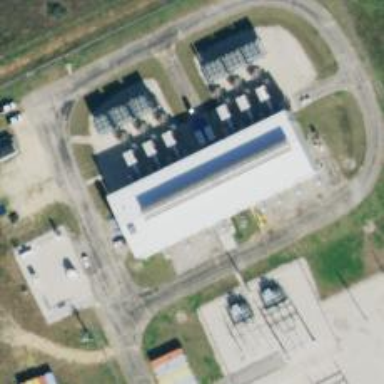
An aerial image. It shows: Gas-powered generator.